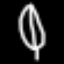
Label: leaf